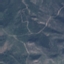
Label: HerbaceousVegetation